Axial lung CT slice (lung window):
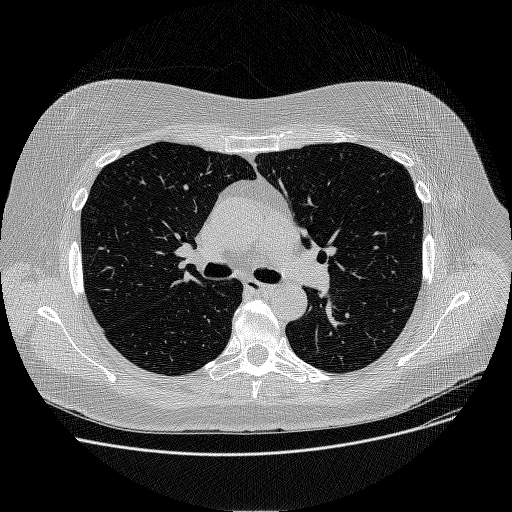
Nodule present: no